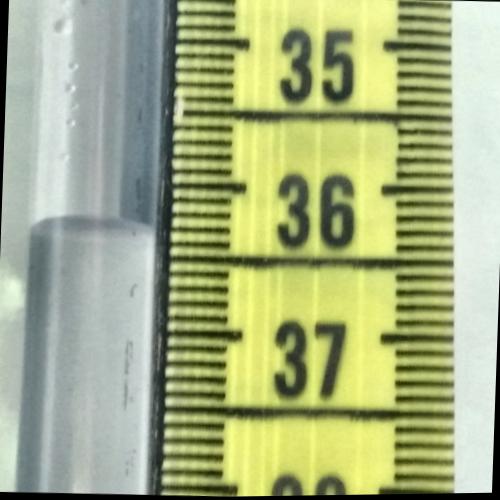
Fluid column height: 36.3 cm